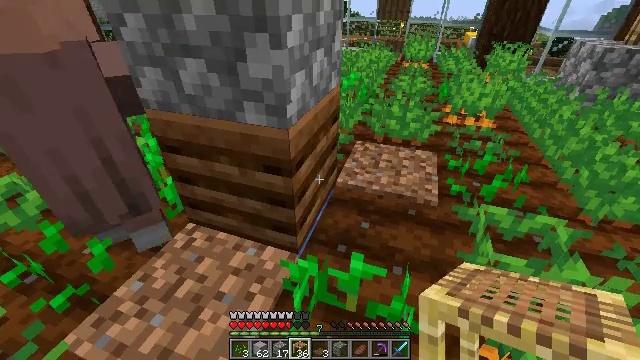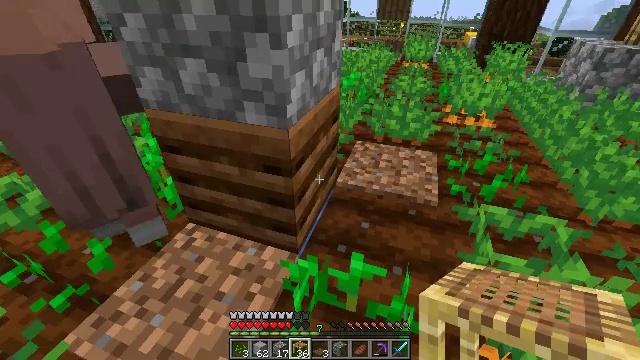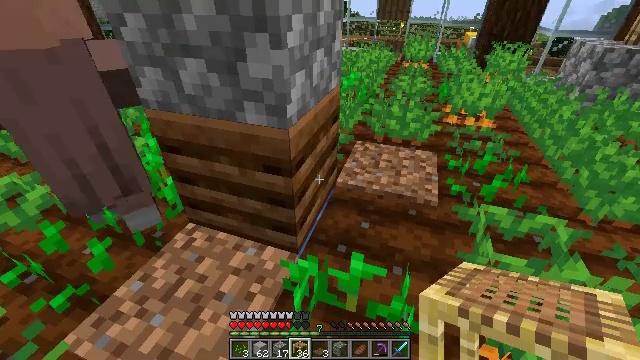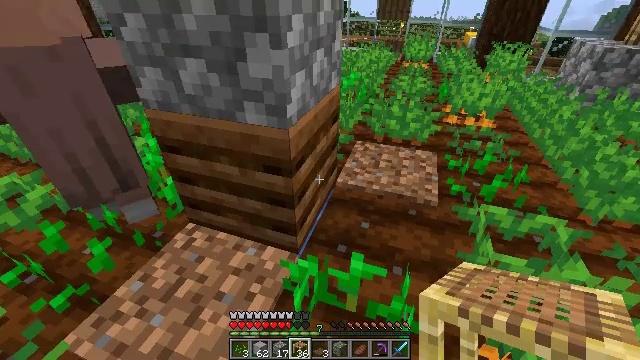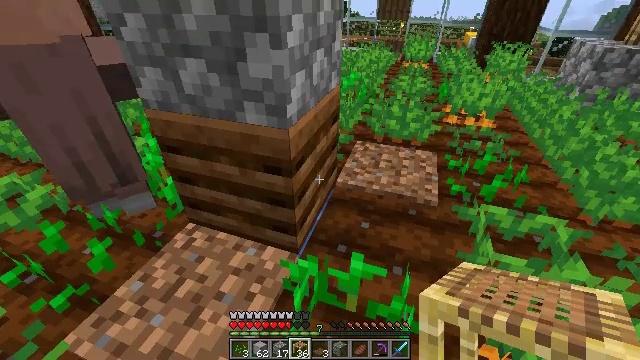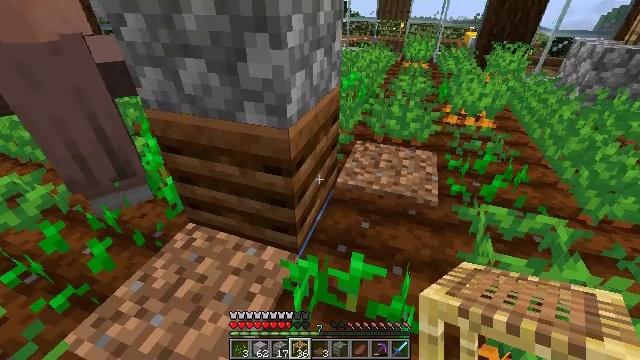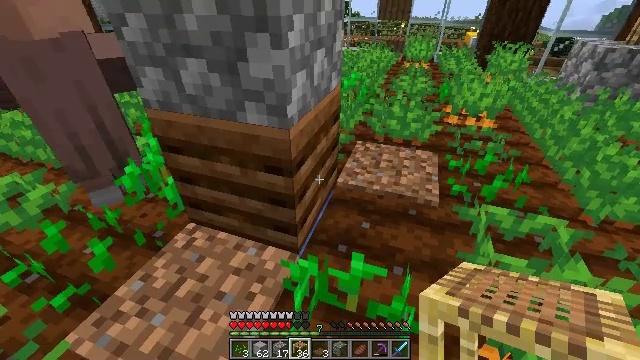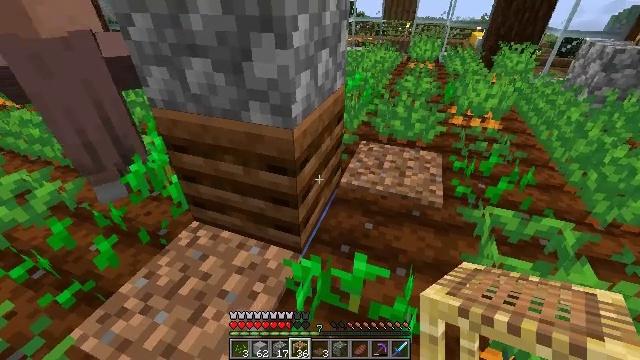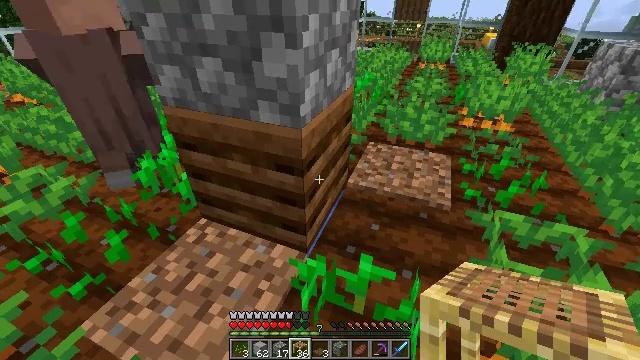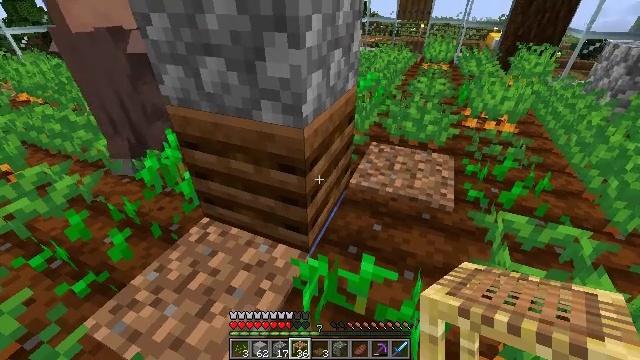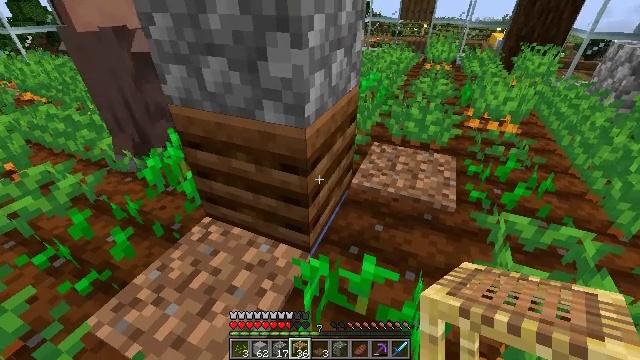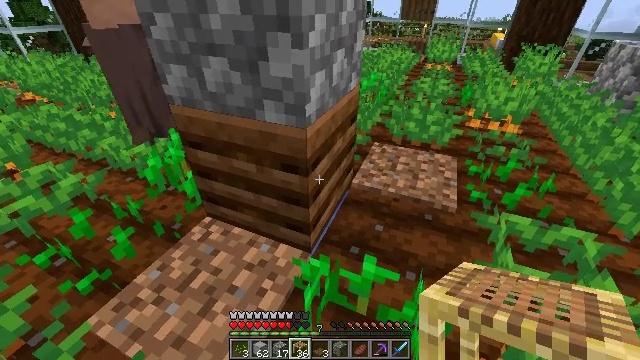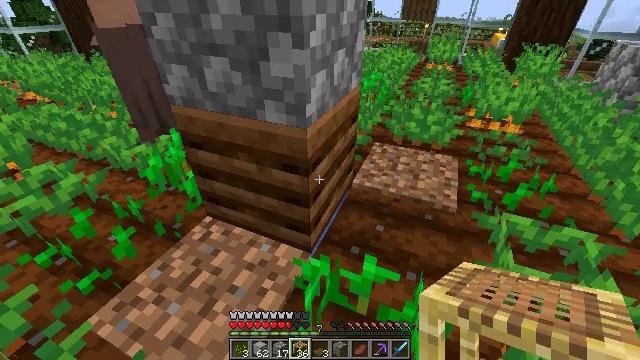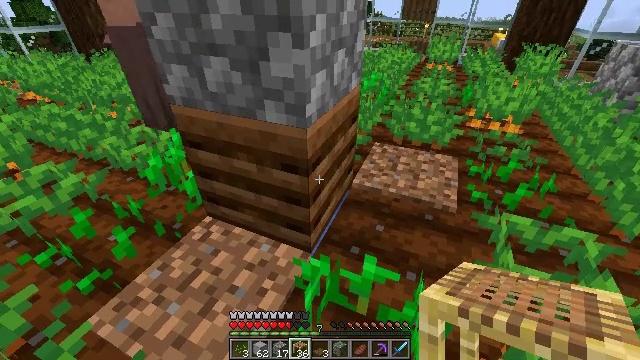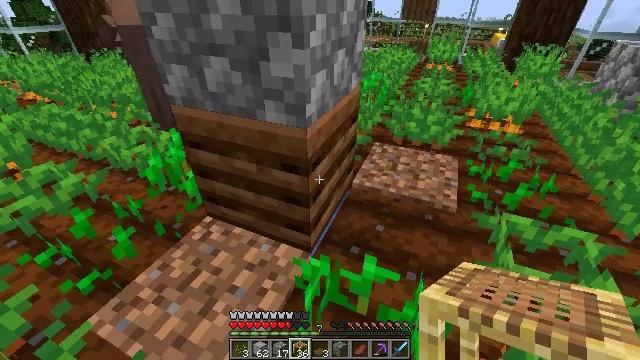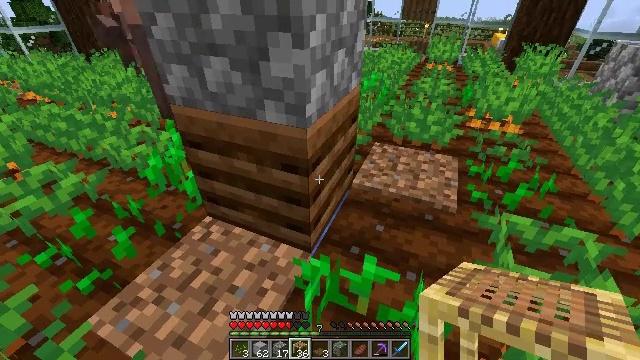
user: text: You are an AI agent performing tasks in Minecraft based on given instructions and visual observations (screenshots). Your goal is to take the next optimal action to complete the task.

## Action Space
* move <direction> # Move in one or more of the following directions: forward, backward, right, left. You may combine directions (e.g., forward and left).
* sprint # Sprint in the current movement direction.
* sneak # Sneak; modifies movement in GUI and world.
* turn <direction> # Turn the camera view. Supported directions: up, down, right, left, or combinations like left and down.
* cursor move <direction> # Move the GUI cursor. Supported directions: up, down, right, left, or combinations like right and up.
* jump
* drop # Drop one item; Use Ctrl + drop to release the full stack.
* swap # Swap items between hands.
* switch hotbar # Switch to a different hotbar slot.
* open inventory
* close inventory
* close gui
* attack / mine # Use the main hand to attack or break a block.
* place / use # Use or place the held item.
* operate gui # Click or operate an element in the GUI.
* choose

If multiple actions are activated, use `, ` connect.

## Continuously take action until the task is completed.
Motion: motion action
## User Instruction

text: Attack the composter to add it to your inventory.
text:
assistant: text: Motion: no_op
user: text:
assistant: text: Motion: no_op
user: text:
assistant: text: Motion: no_op
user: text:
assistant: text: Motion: no_op
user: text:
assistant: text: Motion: no_op
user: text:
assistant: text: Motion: no_op
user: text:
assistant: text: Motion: no_op
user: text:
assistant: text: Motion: turn left
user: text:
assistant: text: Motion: no_op
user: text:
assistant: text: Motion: no_op
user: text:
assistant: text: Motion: no_op
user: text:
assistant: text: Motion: no_op
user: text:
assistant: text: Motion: no_op
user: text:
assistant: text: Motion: no_op
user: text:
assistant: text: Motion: no_op
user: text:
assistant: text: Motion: no_op
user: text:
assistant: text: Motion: no_op
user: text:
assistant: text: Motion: no_op
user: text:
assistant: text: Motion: turn left
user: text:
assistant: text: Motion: turn left
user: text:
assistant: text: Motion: no_op
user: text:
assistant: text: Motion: no_op
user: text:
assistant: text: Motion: no_op
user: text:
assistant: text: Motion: no_op
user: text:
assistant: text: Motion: no_op
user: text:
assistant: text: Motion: no_op
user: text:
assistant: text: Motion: no_op
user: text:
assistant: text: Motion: no_op
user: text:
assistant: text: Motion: no_op
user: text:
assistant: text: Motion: no_op